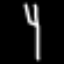
Label: fork